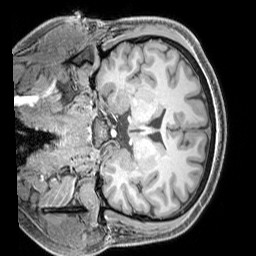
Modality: T1w
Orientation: coronal
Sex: male
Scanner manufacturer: siemens
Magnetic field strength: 3 T
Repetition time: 2.3 s
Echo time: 0.00226 s